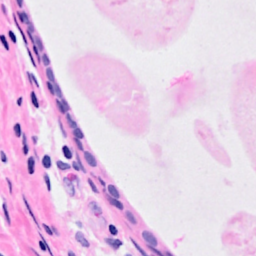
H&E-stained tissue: Breast